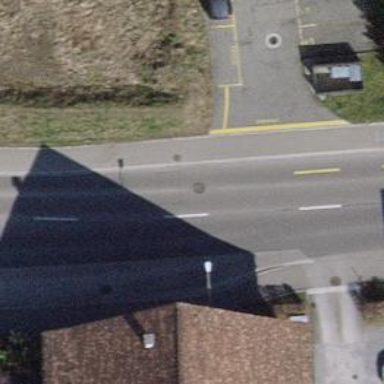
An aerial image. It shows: Bus stop with designated public transport stop position.